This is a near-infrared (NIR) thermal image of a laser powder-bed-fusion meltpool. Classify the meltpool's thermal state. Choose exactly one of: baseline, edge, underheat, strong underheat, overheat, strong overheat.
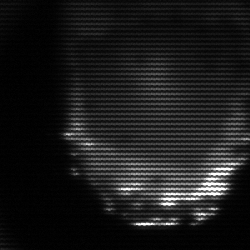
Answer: edge